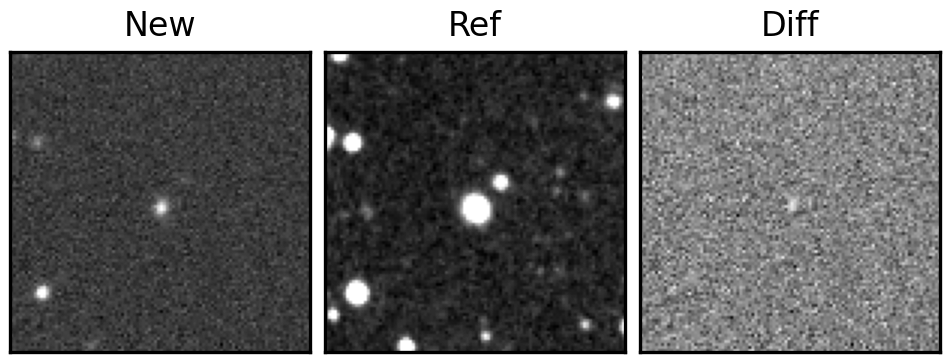
Label: real